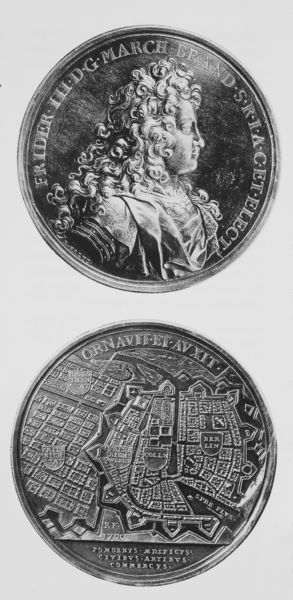
Titel: Medaille auf die Verschönerung und Erweiterung von Berlin
Künstler: Raimund Faltz
Standort: Berlin
Institution: Staatliche Museen Preußischer Kulturbesitz, Münzkabinett
Schlagwörter: dunkel, kopf, mann, umhang, weiß, fluss, stadt, frankreich, frisur, grau, haar, licht, mund, nase, paris, profil, schmuck, gebäude, ornament, schleife, alt, jacke, barock, falten, gesicht, kragen, lang, silber, bildnis, herr, portrait, porträt, häuser, auge, gewand, haare, mantel, adel, brustbild, locke, locken, kreis, rund, perücke, relief, schrift, seitlich, ansicht, zwei, mauer, vogelperspektive, friedrich, kaiser, könig, inschrift, büste, glanz, metall, bronze, fliege, revers, befestigung, foto, fotografie, stadtansicht, straßen, name, messing, berlin, burg, medaillon, münchen, geld, festung, rückseite, widmung, text, konturen, beschriftung, herrscher, rüstung, gravierung, gravur, namen, photo, vorderseite, wappen, rückansicht, karte, seiten, medallion, silbern, zahl, wams, vorderansicht, stadtmauer, plan, medaille, abbildung, ludwig, prägung, münze, grundriss, beide, latein, lageplan, karlsruhe, ansichten, planstadt, stadtplan, umschrift, befestigungsanlage, bastion, la rochelle, von oben, münzen, louis, graviert, mannheim, geprägt, märz, geschlagen, fridrich, konterfei, louis xiv, numismatik, pressen, avers, geldstück, taler, zahlungsmittel, bollwerk, dukaten, elect, frider, friedrich iii, herrscherprofil, präge, silbermünze, gedenkmünze, friedrich ii, friedrich iii., march, medailklke, proifil, flkuss